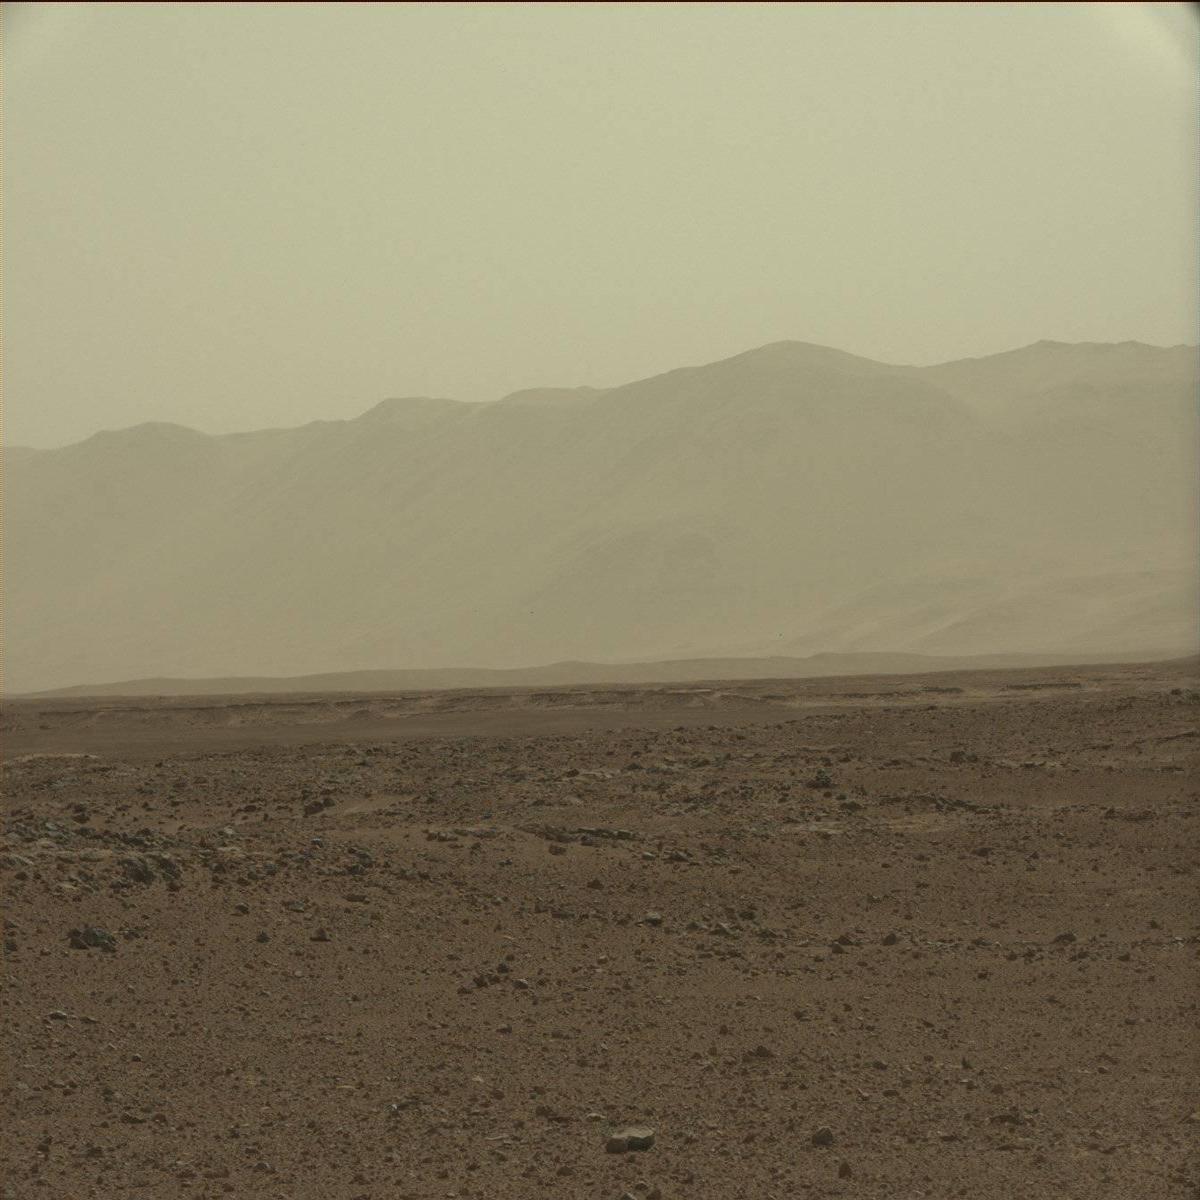
Terrain classes present: Bedrock, Ridge, Sand / Soil, Sky